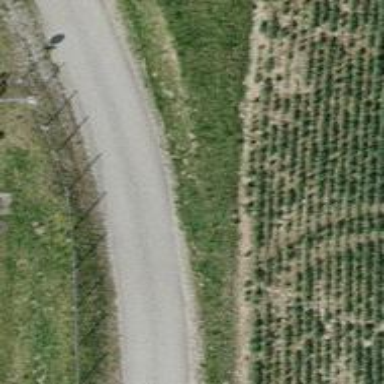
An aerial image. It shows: Unclassified road with asphalt surface. The track type is grade 1.